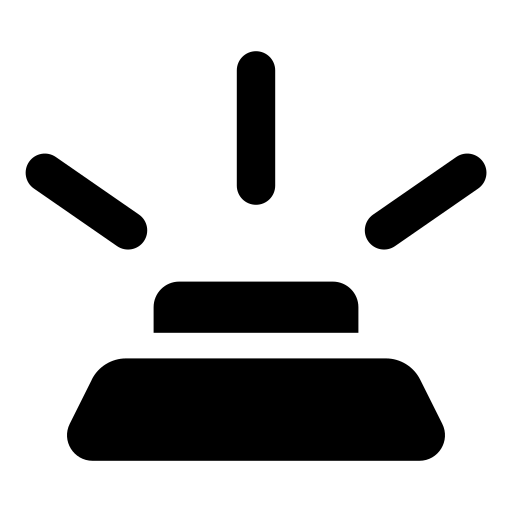
Tags: icon, FontAwesome, fa-icon, solid, land, mine, on